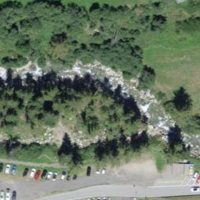
EUNIS habitat code: 24
Species observed at this site:
Polygonia c-album
Cyaniris semiargus
Arctium tomentosum
Nymphalis antiopa